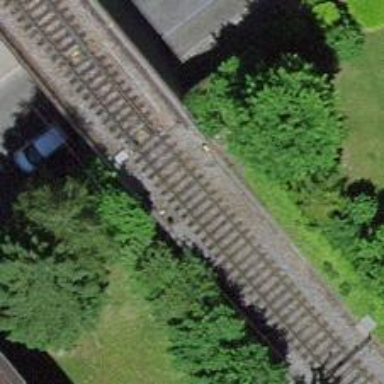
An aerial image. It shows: Bridge with single railway track electrified by contact line.